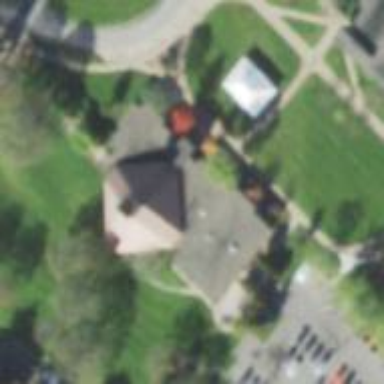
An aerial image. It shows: Building serving as place of worship.